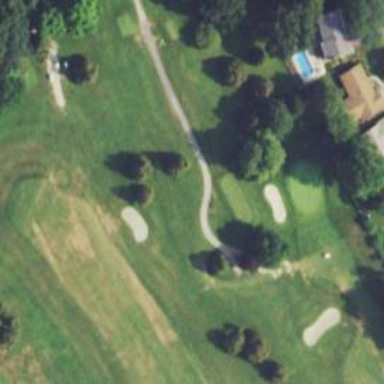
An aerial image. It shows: Asphalt path used as golf cart path.